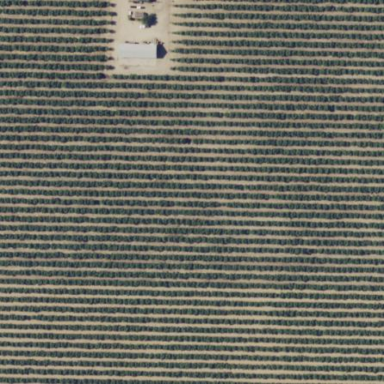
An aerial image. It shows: Vineyard.